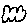
Label: cloud